Question: By following this guide <URL>, I made a simple qdoc configuration file.
'''
sourcedirs = ../sources
sources.fileextensions = "*.cpp *.qdoc *.mm *.qml"
headers.fileextensions = "*.h *.ch *.h++ *.hh *.hpp *.hxx"
outputdir = ./doc/
outputformats = HTML
'''
However, the generated documenation folder is empty, except for the index file and a couple of folders.

Can anyone help explain this? Thanks a lot!
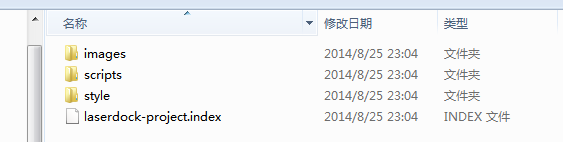
Answer: Let me answer my own question. I just figured out that setting sourcedirs is not enough. You need to set up headerdirs as well.
'''
headerdirs = ../sources
'''
This solves the issue. qdoc searches headers first and then searches for .cpp files for documentations. qdoc does not search for documentations in header files but it will need header files in order to find the source files.